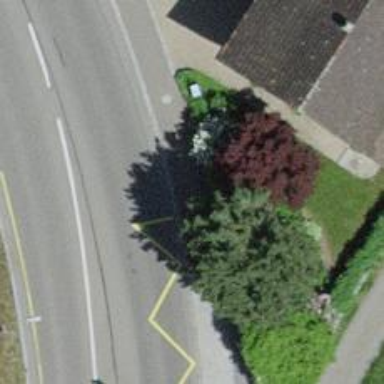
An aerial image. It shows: Platform for public transport is situated by the road.